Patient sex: M
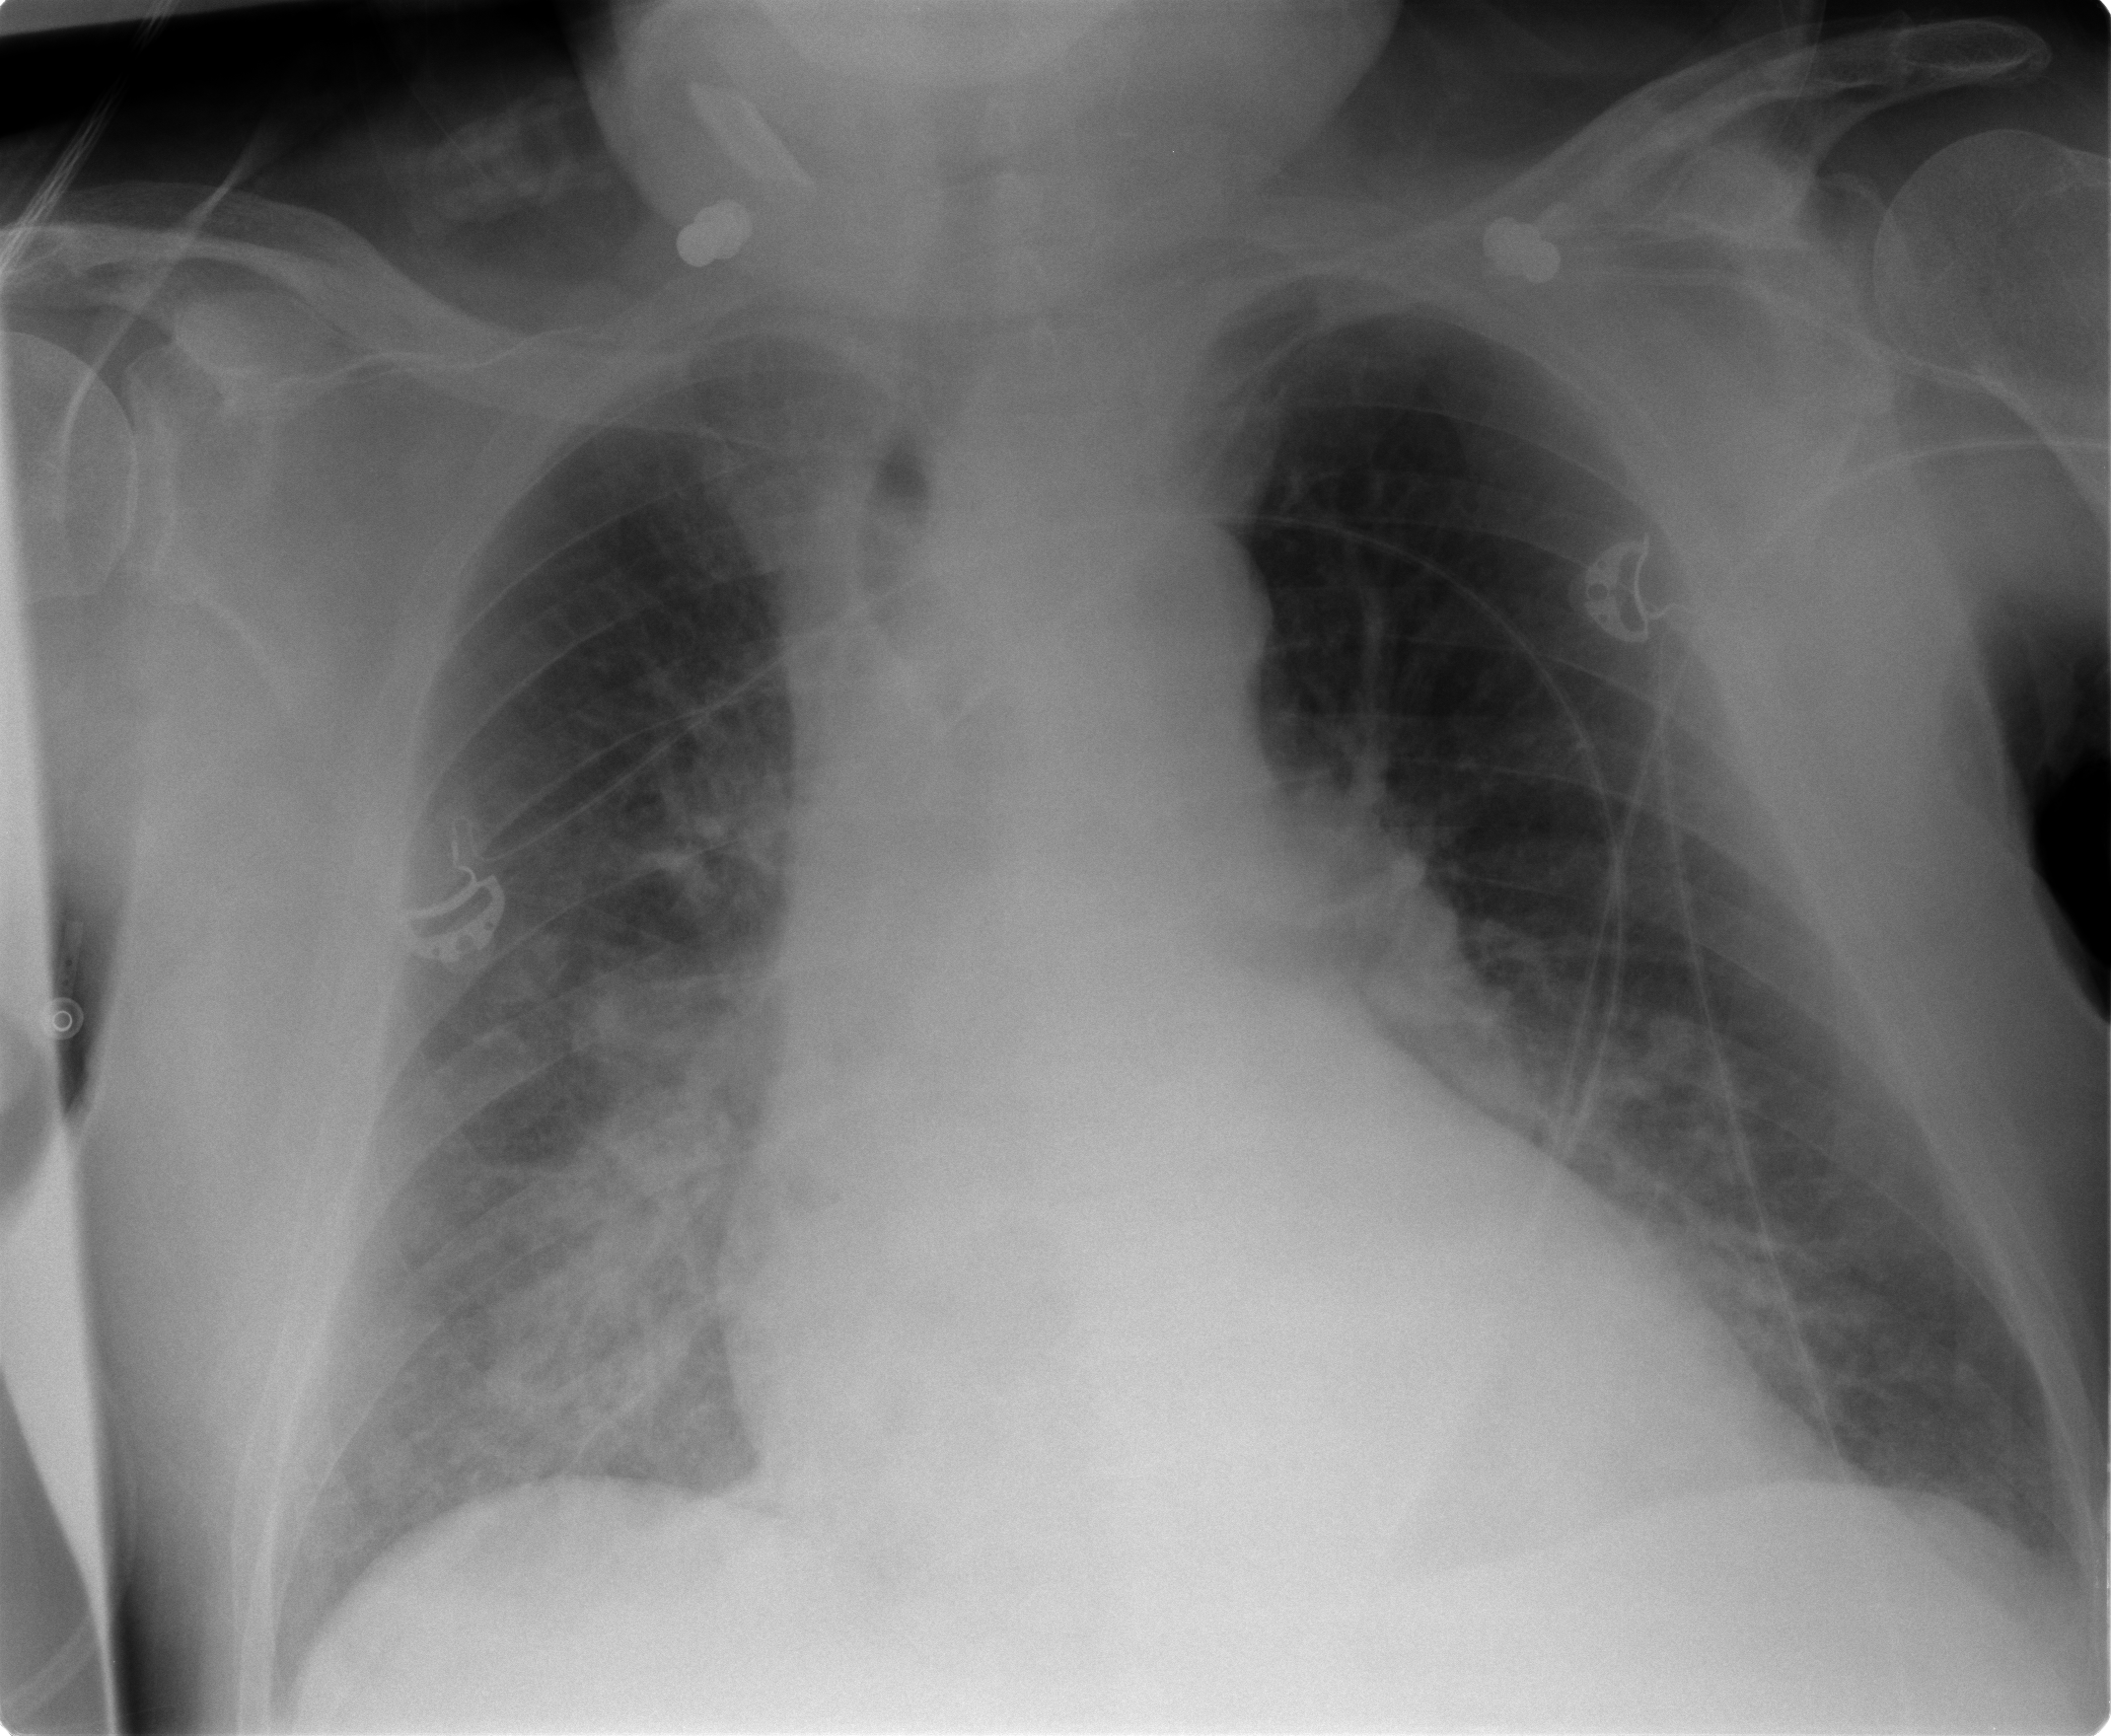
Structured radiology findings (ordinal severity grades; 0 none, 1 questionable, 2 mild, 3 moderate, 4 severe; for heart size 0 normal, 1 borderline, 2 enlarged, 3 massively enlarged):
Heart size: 2
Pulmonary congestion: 2
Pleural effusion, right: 1
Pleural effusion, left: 1
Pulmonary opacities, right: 2
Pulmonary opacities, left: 2
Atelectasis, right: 2
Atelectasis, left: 1